Field crop: maize
Growth stage: 2
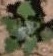
Species: chenopodium